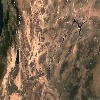
Label: land